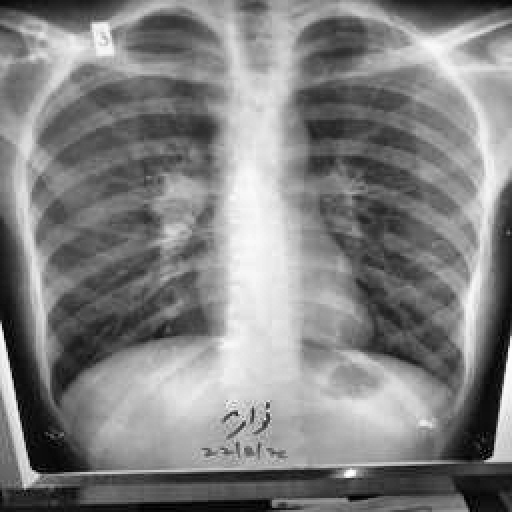
Finding: TUBERCULOSIS